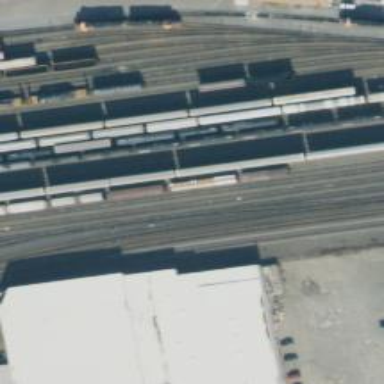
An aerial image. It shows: Railway yard.